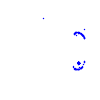
Particle: proton